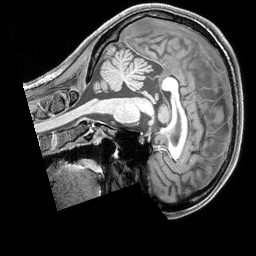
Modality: T1w
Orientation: sagittal
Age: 19
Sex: female
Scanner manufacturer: siemens
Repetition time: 2.3 s
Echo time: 0.00226 s